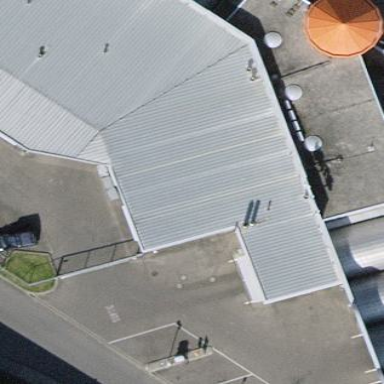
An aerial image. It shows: Retail building that houses car shop.